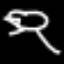
Label: frog